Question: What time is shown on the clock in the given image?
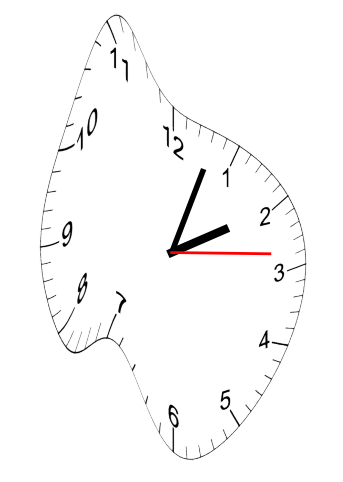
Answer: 02:03:14